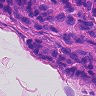
Metastatic tissue present: yes